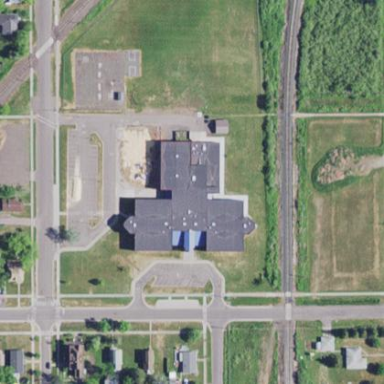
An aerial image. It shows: School building.